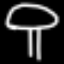
Label: mushroom